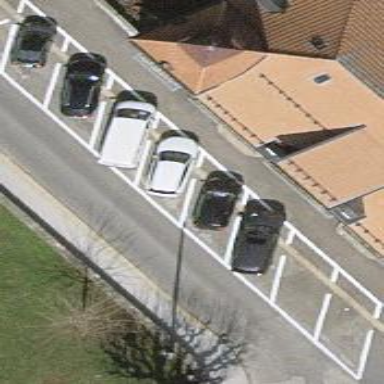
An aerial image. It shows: Parking area along the street side with diagonal orientation.